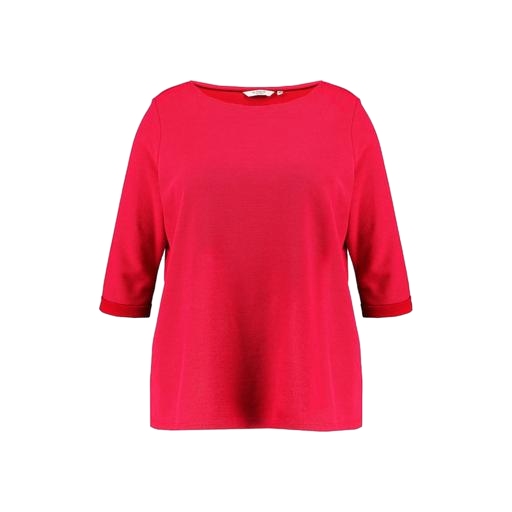
red three-quarter-sleeve scoop-neck t-shirt only macy, red plus size printed t-shirt only macy, three-quarter sleeved jersey top, white background